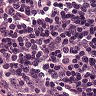
Metastatic tissue present: no